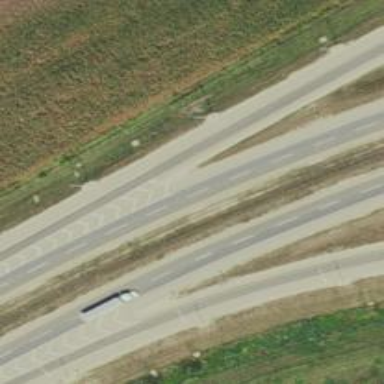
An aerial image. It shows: View of motorway.